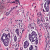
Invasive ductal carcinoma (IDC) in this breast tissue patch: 0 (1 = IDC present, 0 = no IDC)